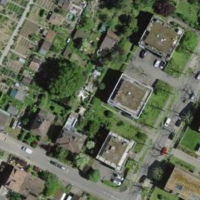
EUNIS habitat code: 55
Species observed at this site:
Cardamine pratensis
Medicago sativa